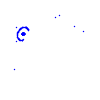
Particle: pion